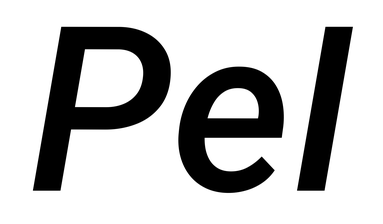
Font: Roboto-Italic_Medium_Italic